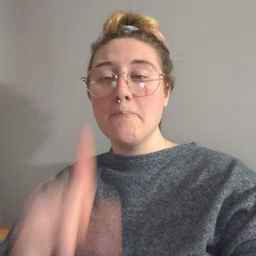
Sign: quiet